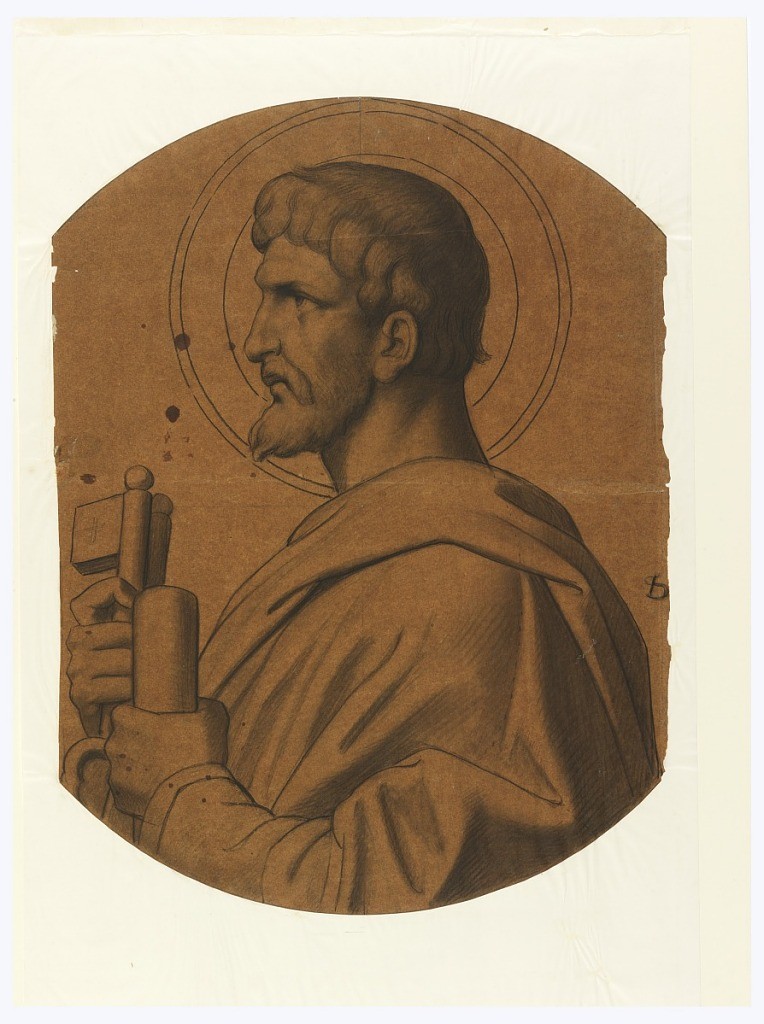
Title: St. Peter, Study for Ceiling, Saint John the Baptist Church, Brooklyn, NY
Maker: Leon Dabo, American, 1868–1960
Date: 1902
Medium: Charcoal on brown wove paper
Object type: Drawing
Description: In circular format, half-length figure of St. Peter, seen in profile, holding two keys and a scroll.